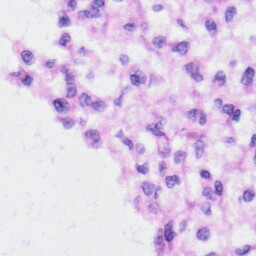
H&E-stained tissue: Liver